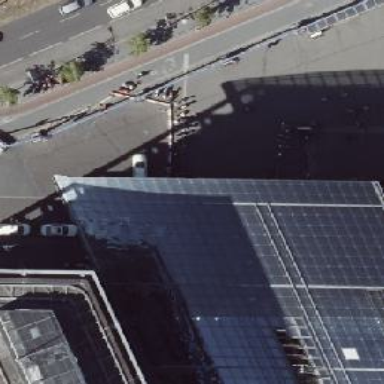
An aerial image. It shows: Taxi stand.